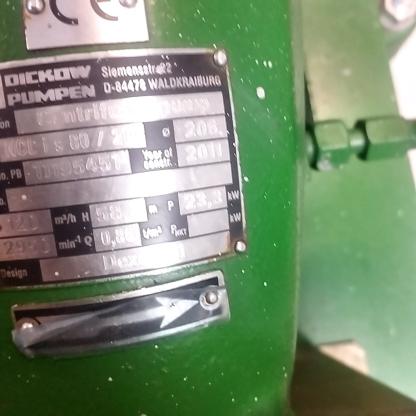
Klasa: tabliczka-znamionowa